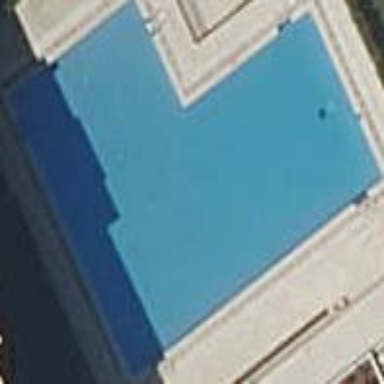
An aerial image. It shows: Swimming pool located in leisure land.